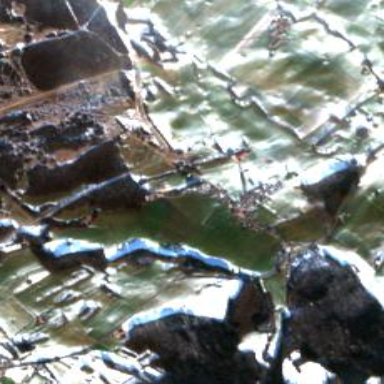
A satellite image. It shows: Village.